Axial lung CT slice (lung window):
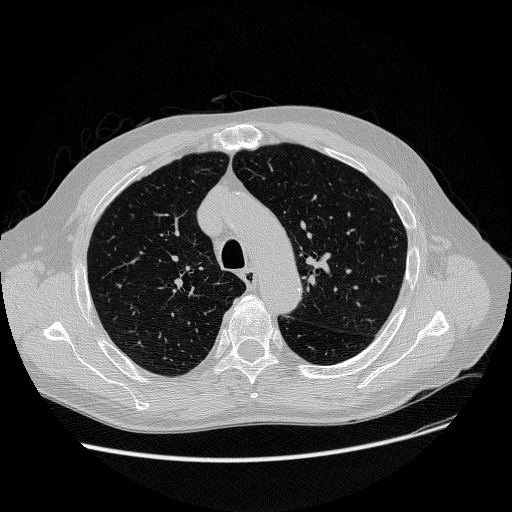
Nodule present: no